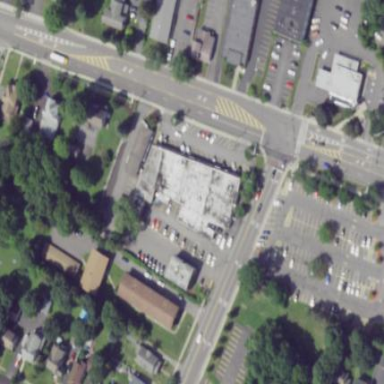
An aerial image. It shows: Retail building.